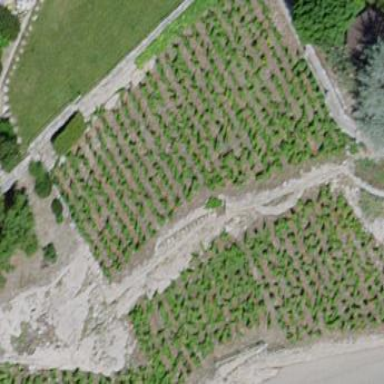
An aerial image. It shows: Vineyard growing grapes.